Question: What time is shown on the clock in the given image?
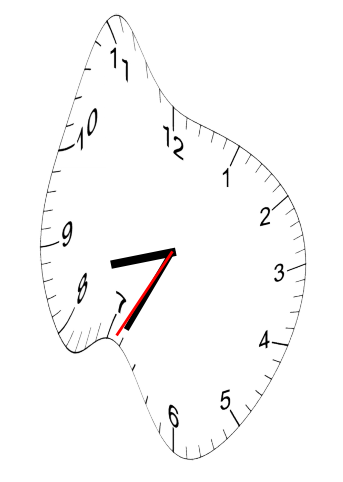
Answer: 08:34:35